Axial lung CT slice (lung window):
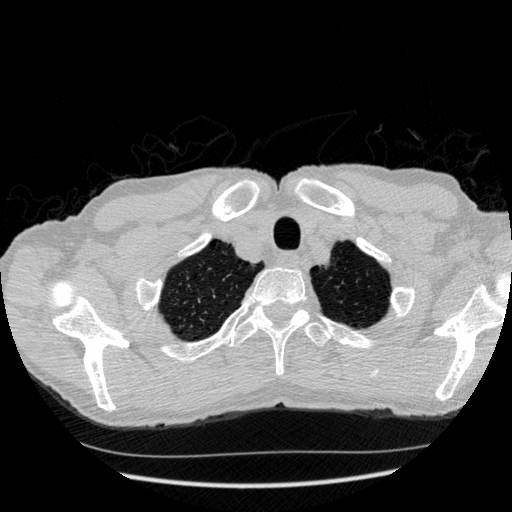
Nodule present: no